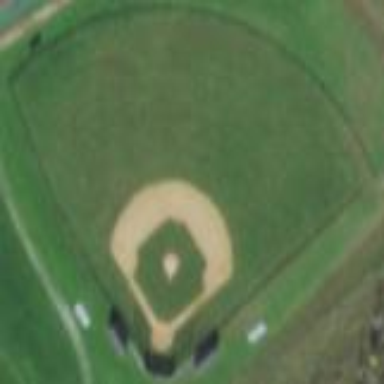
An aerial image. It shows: Baseball pitch for leisure land.